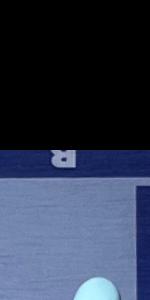
Label: Empty